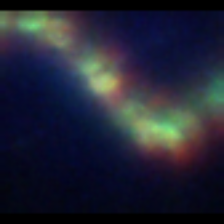
Taxon: Chaetoceros
Group: Diatoms